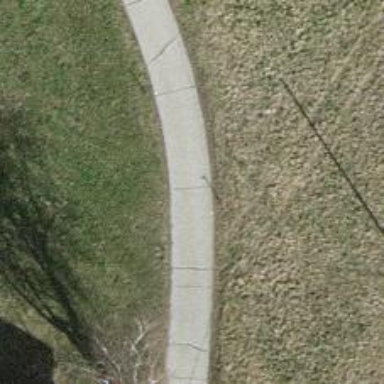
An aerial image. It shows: Driveway with the highest grade type surface.